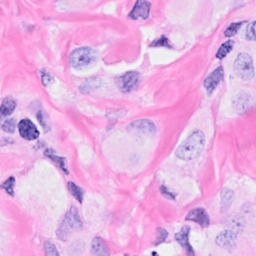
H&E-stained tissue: Breast